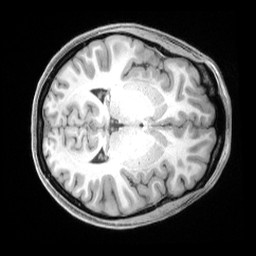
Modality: T1w
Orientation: axial
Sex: female
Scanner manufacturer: siemens
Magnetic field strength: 3 T
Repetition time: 2.4 s
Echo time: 0.00222 s